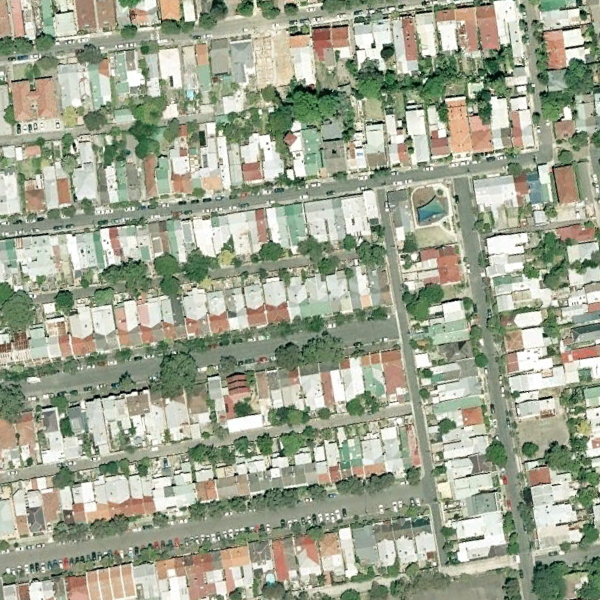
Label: DenseResidential